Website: apple
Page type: customer-info-address
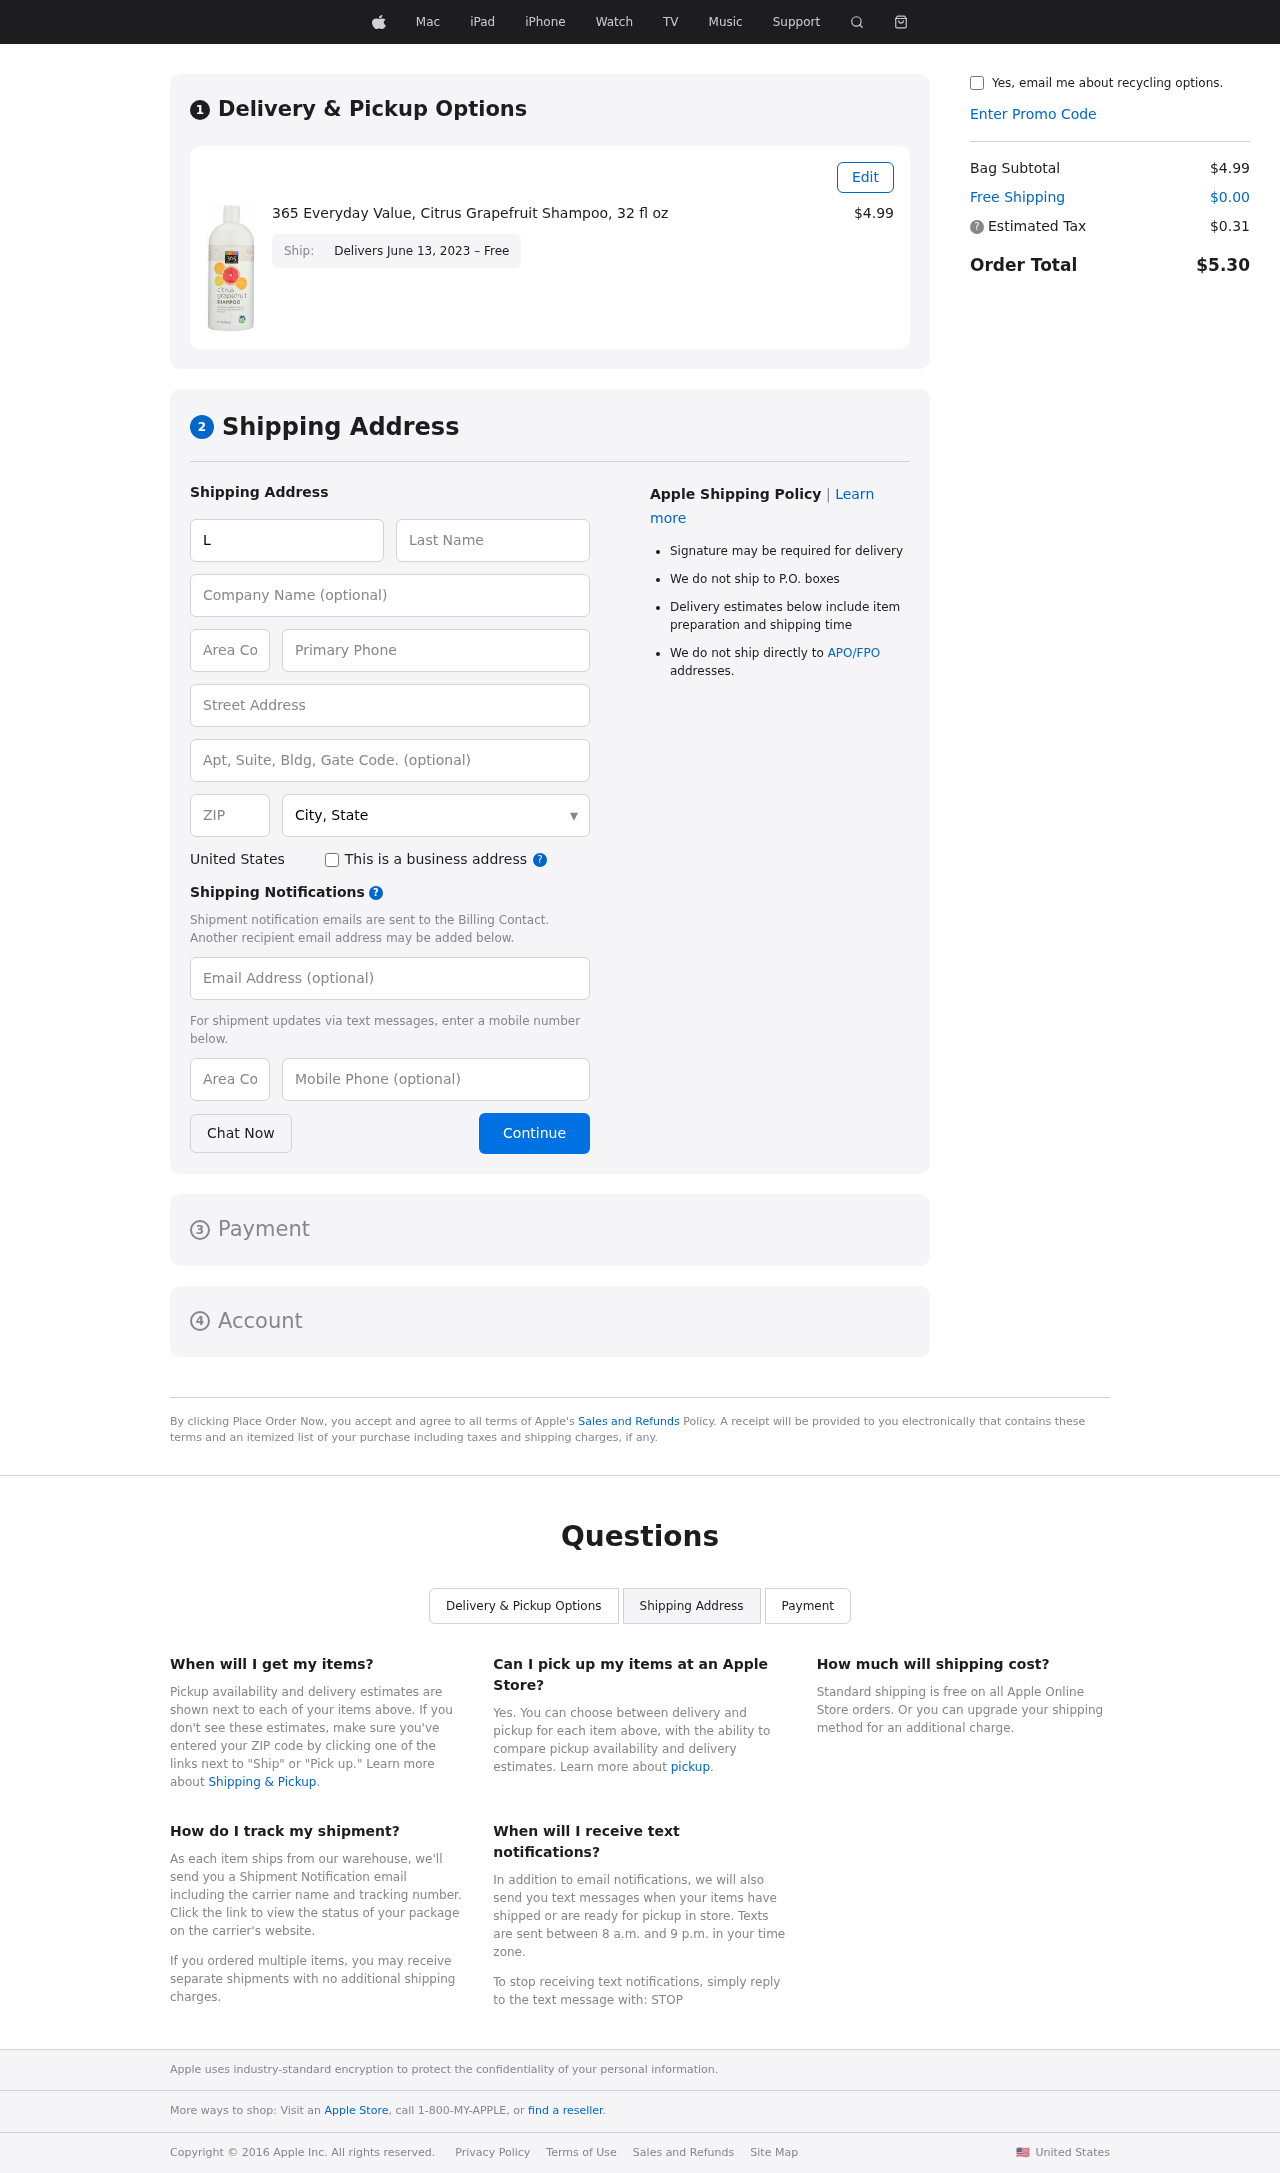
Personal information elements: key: PII_CITY_STATE
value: Englishmouth, MA
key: PII_COUNTRY
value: United States
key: PII_EMAIL
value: linda_bradley@yahoo.com
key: PII_FIRSTNAME
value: Linda
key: PII_LASTNAME
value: Bradley
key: PII_PHONE
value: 5607787834
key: PII_PHONE_ALT
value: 6356518074
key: PII_PHONE_ALT_AREA
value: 635
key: PII_PHONE_AREA
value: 560
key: PII_POSTCODE
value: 99556
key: PII_STREET
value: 443 Vanessa Station Suite 074
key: PII_STREET2
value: Apt. 718
Product elements: key: PRODUCT1_NAME
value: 365 Everyday Value, Citrus Grapefruit Shampoo, 32 fl oz
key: PRODUCT1_PRICE
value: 4.99
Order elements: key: ORDER_DELIVERY_DATE
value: Delivers June 13, 2023 – Free
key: ORDER_SUBTOTAL
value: $4.99
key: ORDER_SHIPPING_COST
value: $0.00
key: ORDER_TAX
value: $0.31
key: ORDER_TOTAL
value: $5.30